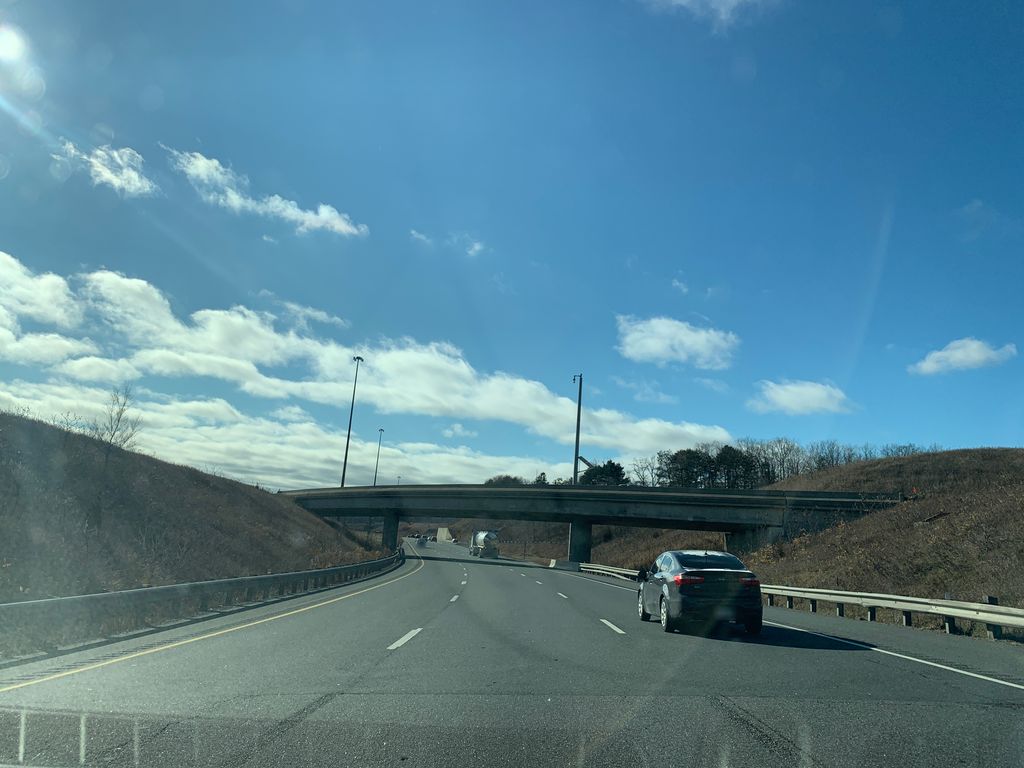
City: hamilton